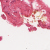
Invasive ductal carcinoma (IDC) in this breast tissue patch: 0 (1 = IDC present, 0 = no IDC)